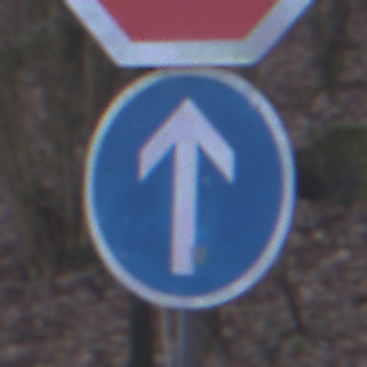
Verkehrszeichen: VorgeschriebeneFahrtrichtungGeradeaus
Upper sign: Stop
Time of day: MorningAfternoon
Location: Outdoor (Nature)
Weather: Overcast
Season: Winter
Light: Natural